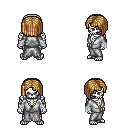
a pixel art fantasy rpg character, male body template, skeleton, white robe, gold greaves, blonde pageboy hairstyle, white cloth bandages, four views (front, back, left, right), 2x2 character sprite sheet, small pixel art, hard edges, no anti-aliasing